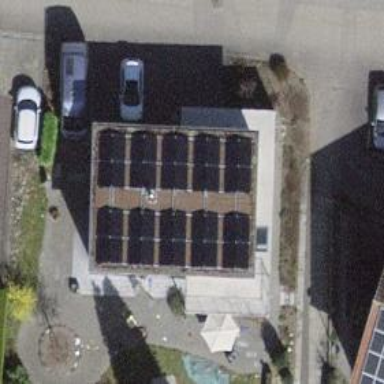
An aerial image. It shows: Solar power generator with photovoltaic panels.